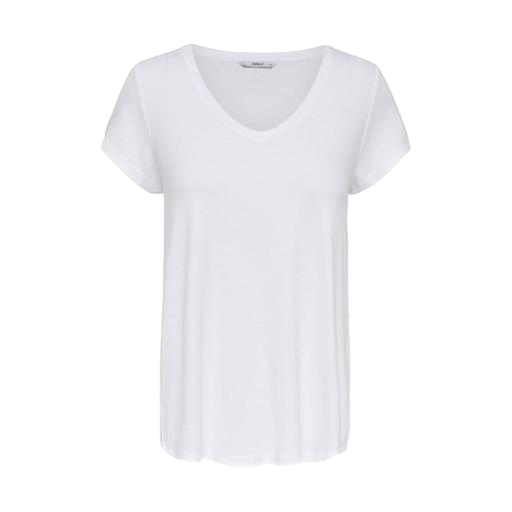
white v-neck t-shirt only macy, white pima t-shirt only macy, white petite t-shirt only macy, white background